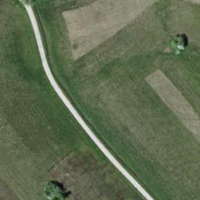
EUNIS habitat code: 16
Species observed at this site:
Carex rostrata
Lycopus europaeus
Mentha aquatica
Rhinanthus minor
Gryllus campestris
Minois dryas
Anthoxanthum odoratum
Pedicularis palustris
Primula veris
Filipendula ulmaria